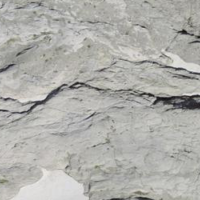
EUNIS habitat code: 48
Species observed at this site:
Pyrrhocorax graculus